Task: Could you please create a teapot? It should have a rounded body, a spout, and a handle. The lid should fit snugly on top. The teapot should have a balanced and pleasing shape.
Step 8:
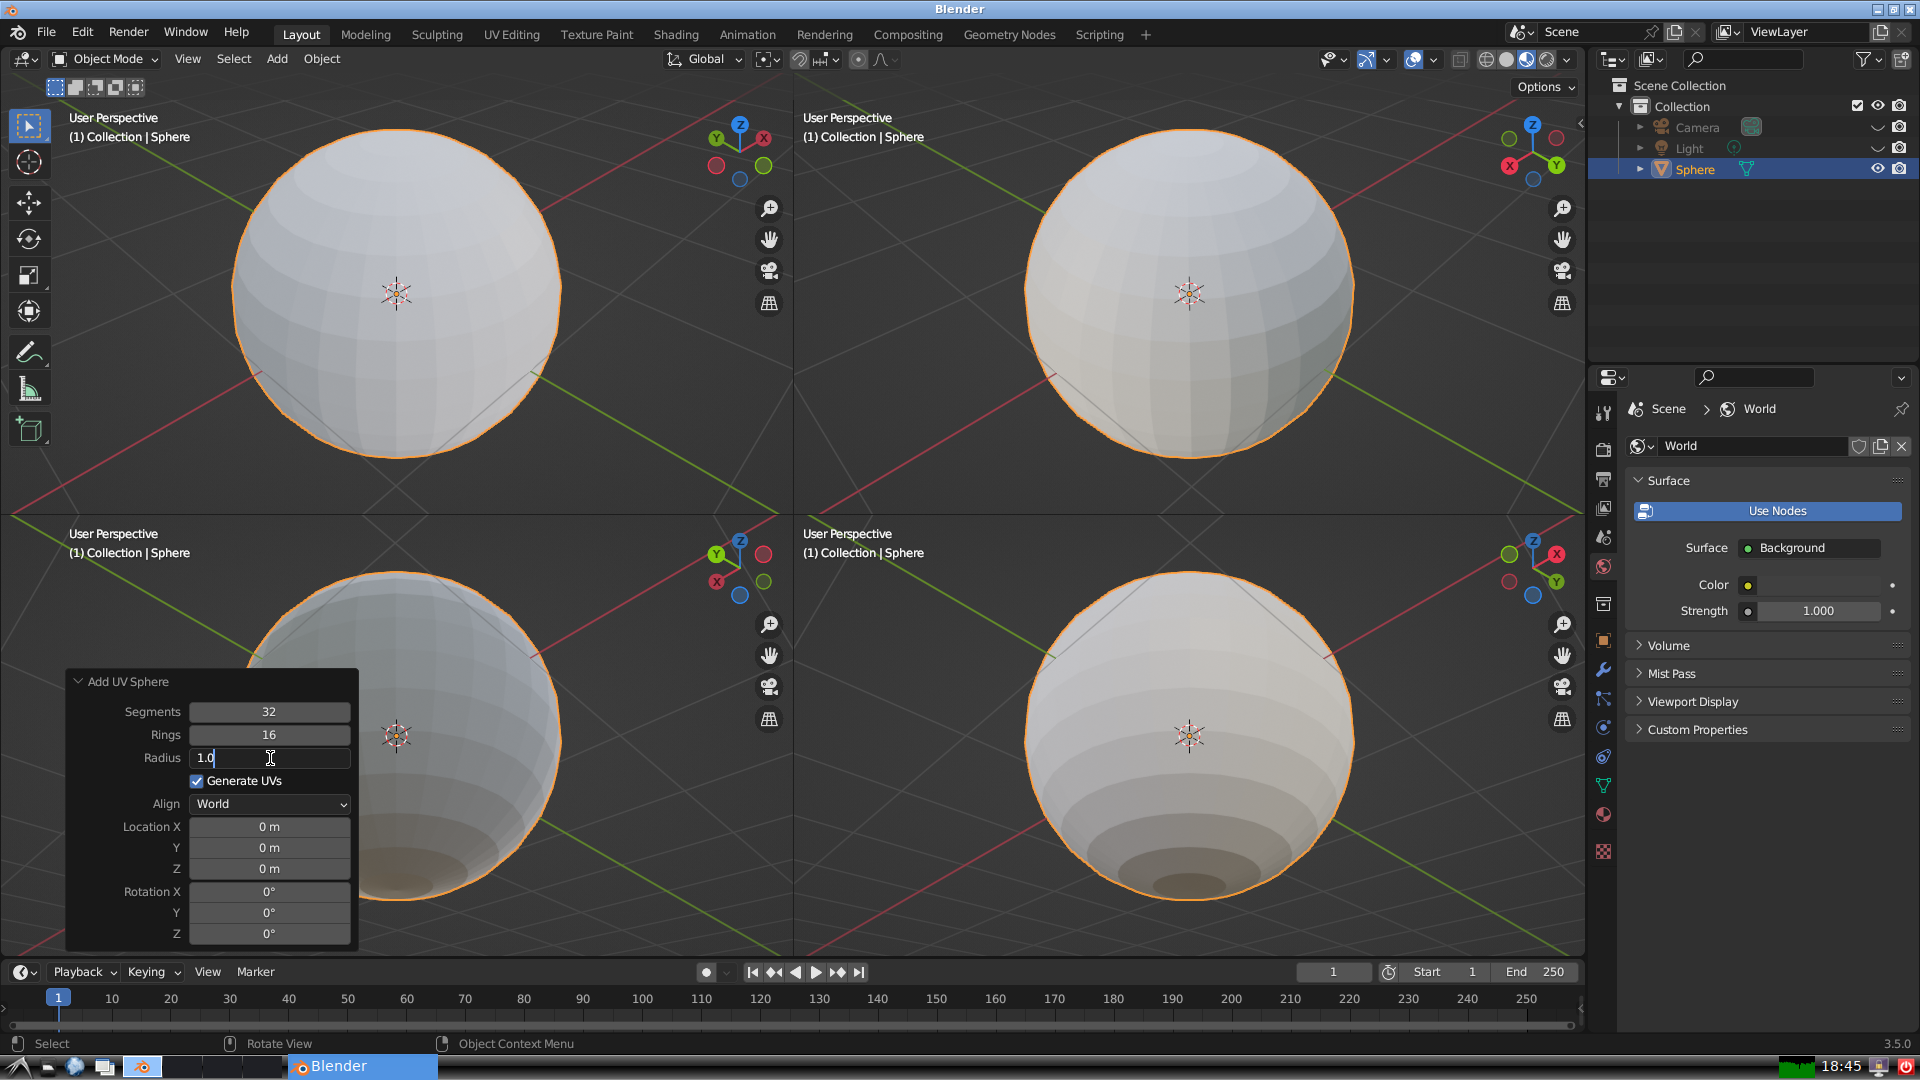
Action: {"key_press": ['Return']}